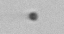
Label: nanoplankton_mix